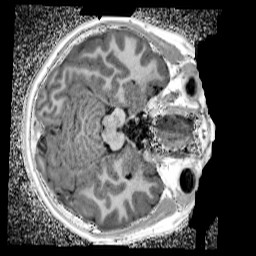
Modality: UNIT1_denoised
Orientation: axial
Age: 11
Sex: male
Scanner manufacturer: siemens
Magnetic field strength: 3 T
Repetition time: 4 s
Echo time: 0.00299 s